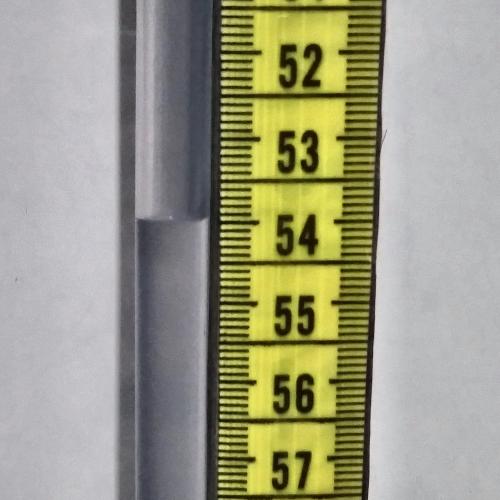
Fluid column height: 54.0 cm